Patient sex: F
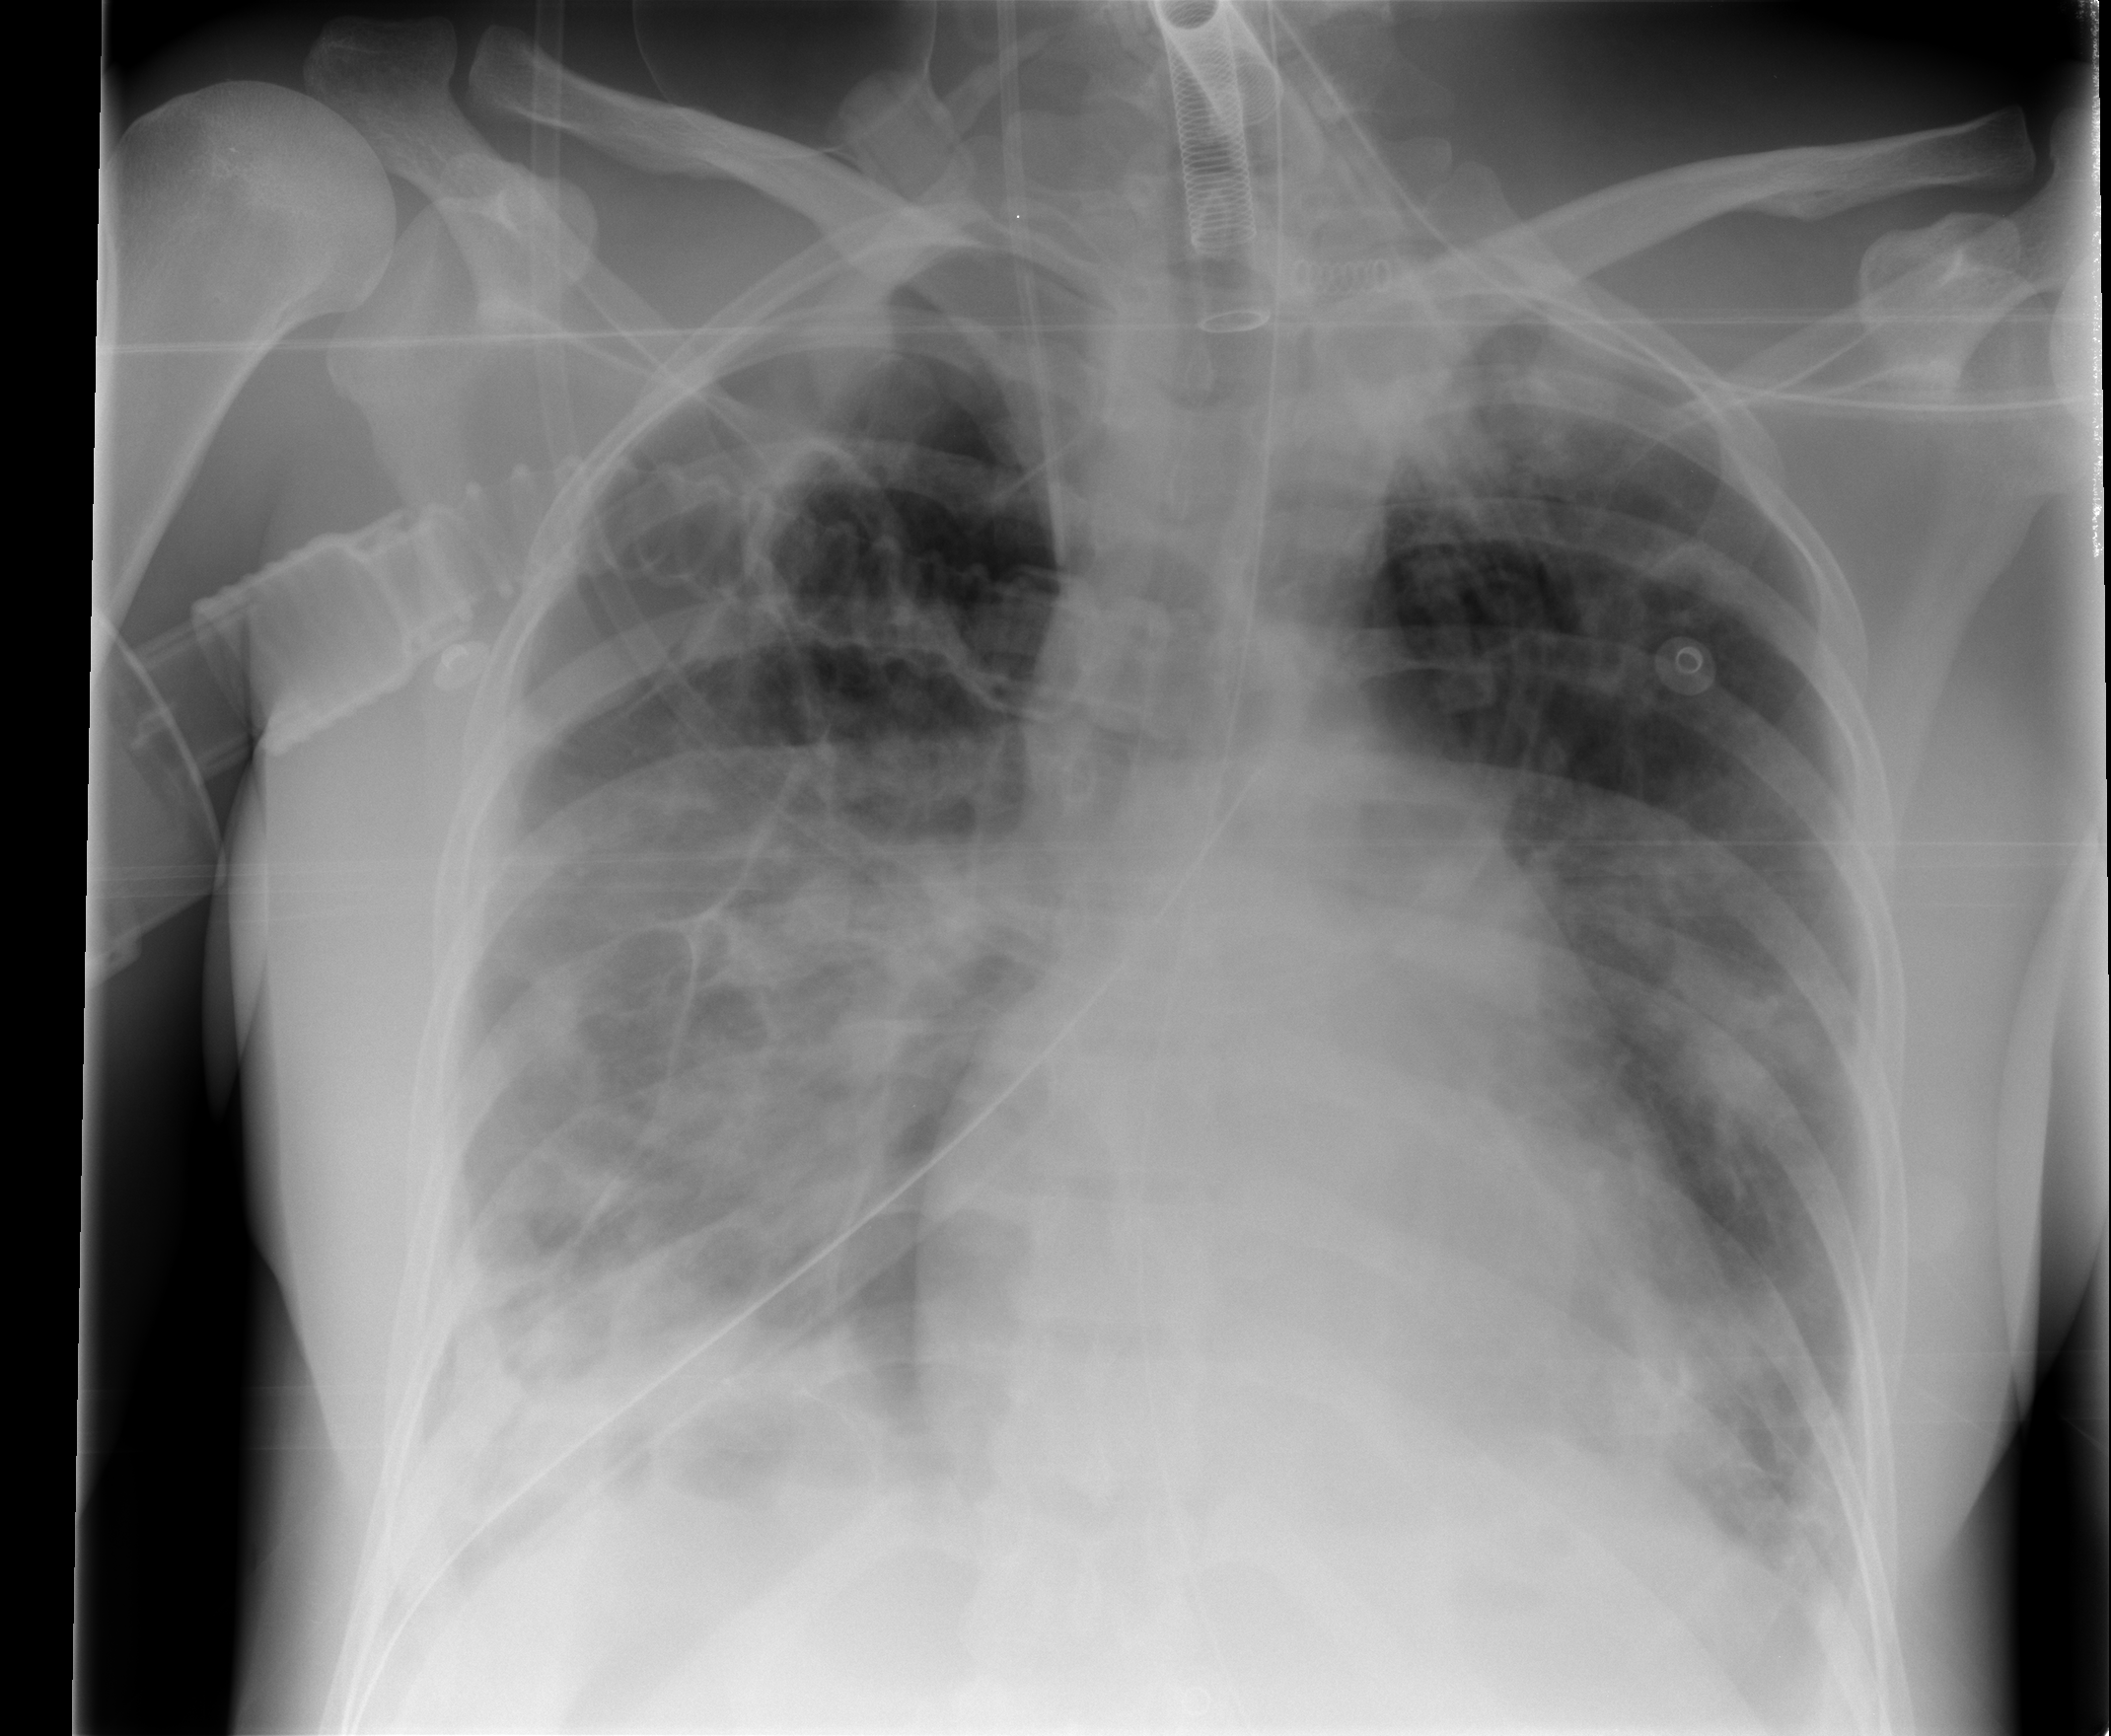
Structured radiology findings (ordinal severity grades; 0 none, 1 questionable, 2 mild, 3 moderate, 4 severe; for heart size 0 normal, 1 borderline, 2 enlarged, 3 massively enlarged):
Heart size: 2
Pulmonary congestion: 2
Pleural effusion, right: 2
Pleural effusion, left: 2
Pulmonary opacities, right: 3
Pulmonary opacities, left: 3
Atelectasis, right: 3
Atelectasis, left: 3